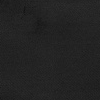
Atmospheric dust classification: not_dusty